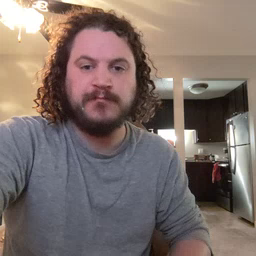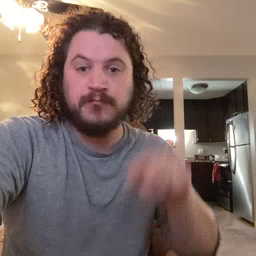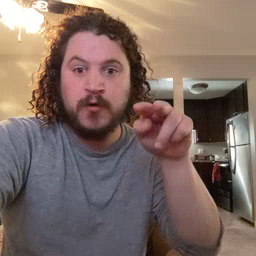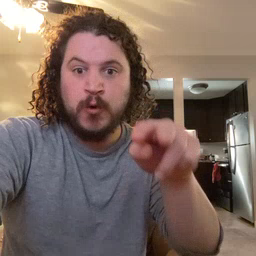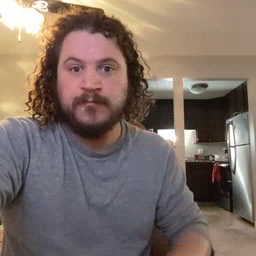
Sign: look